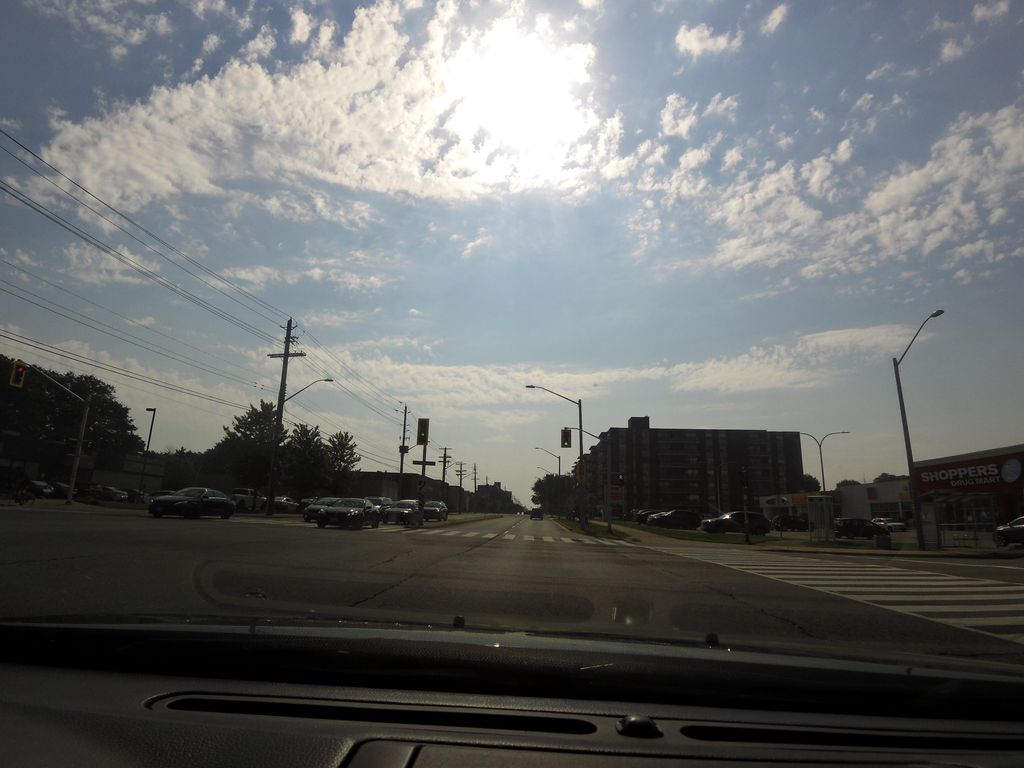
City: hamilton